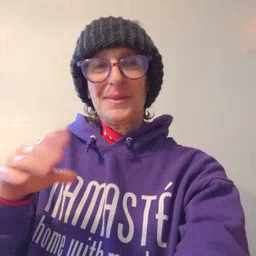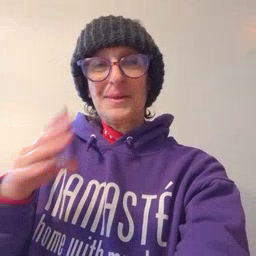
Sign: sun